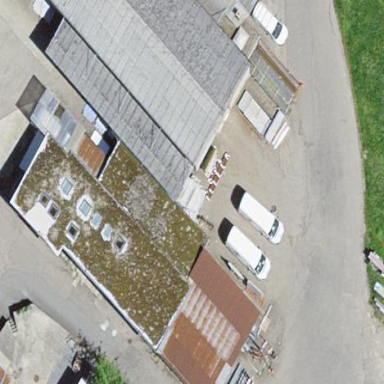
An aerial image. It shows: Industrial building.